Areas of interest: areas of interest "Park and greenspace"
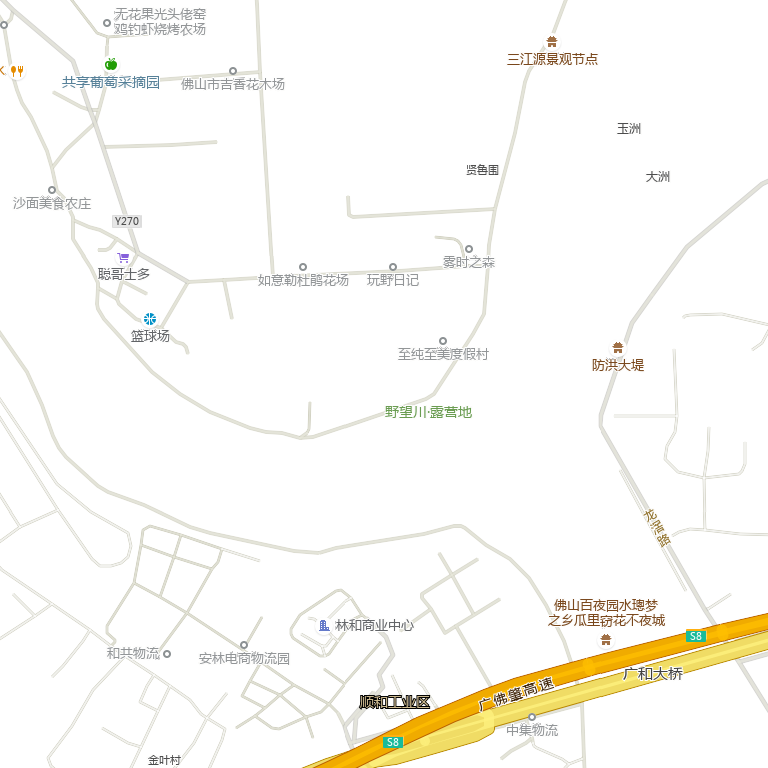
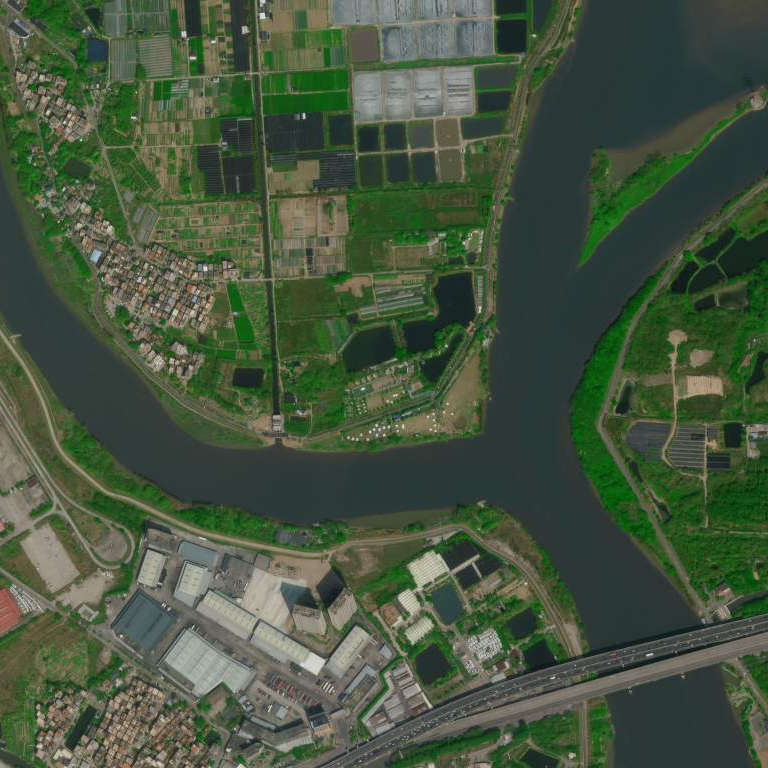